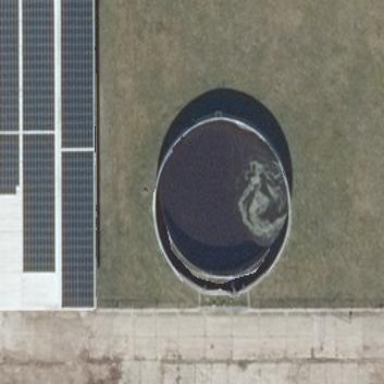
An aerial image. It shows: Storage tank that is man-made.